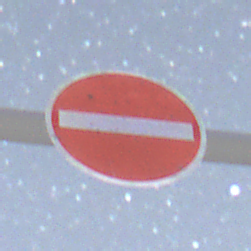
Verkehrszeichen: VerbotDerEinfahrt
Umgebung: Outdoor, Nature
Tageszeit: Night
Wetter: Clear
Licht: Natural
Jahreszeit: NotSpecified
Kontrast: HighContrast